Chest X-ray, PA view. Patient: 87 years old, sex F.
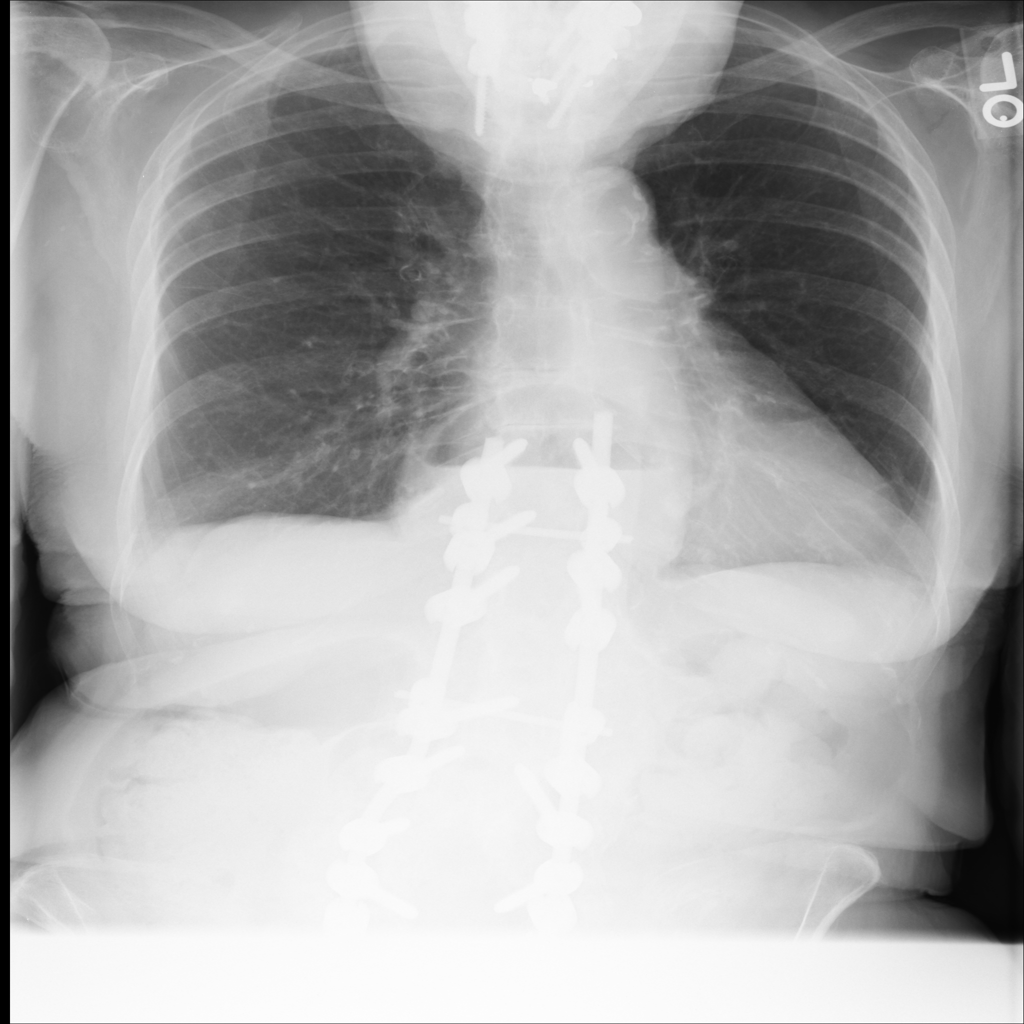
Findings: Hernia